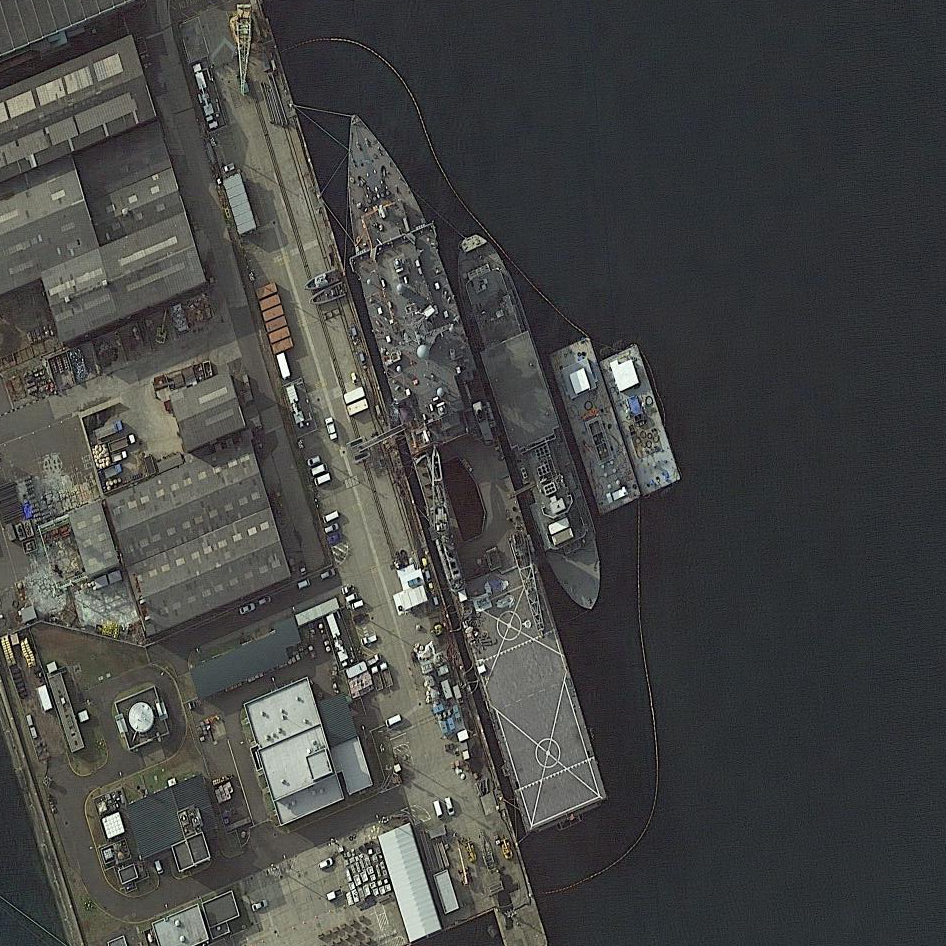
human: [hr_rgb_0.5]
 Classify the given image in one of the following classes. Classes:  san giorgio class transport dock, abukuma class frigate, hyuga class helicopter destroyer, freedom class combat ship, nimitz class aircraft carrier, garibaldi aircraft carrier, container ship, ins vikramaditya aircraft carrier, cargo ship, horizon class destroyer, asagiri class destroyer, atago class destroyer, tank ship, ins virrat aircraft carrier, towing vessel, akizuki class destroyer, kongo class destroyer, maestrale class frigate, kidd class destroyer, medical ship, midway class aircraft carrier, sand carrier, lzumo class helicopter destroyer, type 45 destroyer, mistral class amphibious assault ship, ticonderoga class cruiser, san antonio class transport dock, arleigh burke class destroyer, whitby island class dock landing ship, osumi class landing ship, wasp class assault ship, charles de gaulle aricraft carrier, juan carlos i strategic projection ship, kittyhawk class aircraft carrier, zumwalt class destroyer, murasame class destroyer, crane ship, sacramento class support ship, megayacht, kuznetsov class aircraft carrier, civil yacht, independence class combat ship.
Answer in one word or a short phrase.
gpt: Whitby Island class dock landing ship